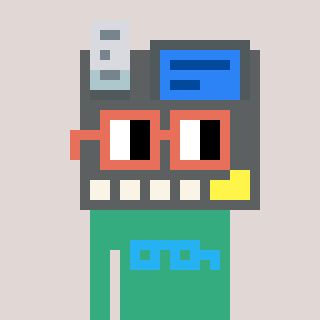
a pixel art character with square orange glasses, a cash register-shaped head and a teal-colored body on a warm background